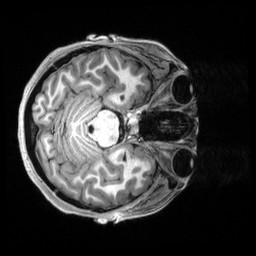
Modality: T1w
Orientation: axial
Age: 19
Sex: female
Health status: healthy
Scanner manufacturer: siemens
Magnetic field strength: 3 T
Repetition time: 2.5 s
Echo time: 0.00222 s